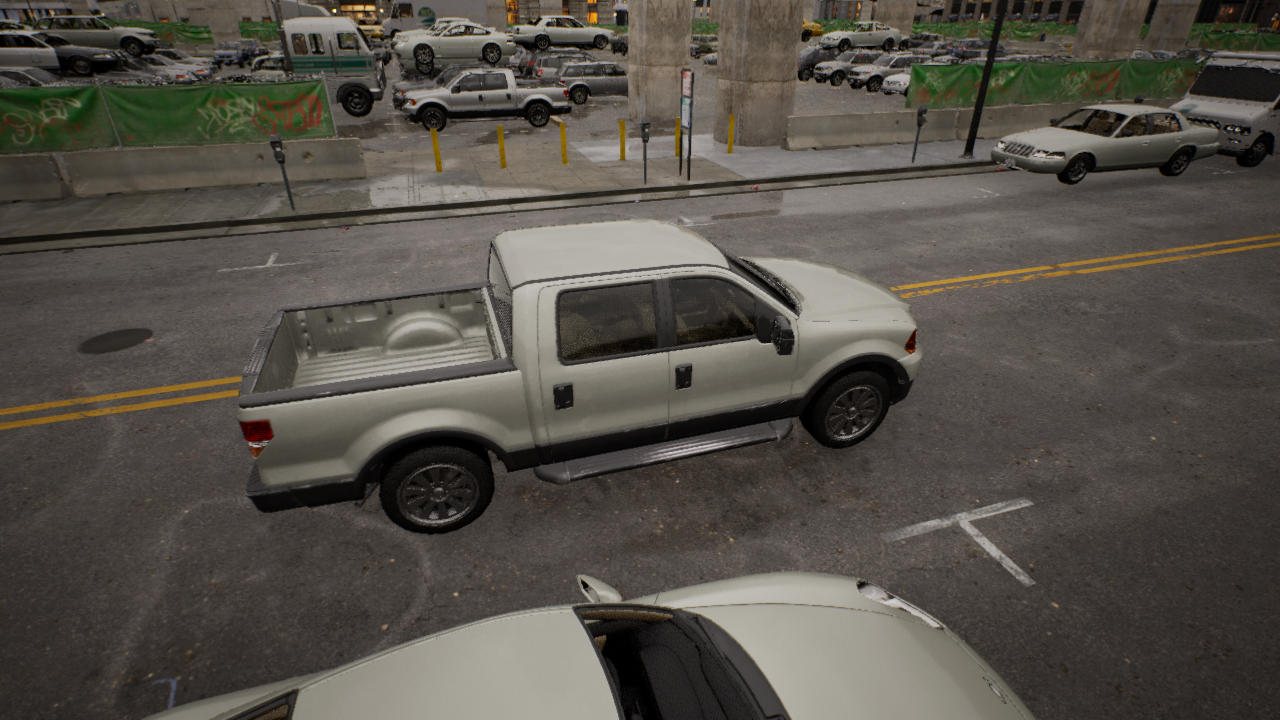
Venue: downtown
Lighting: golden hour
Vehicle rig: pickup